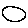
Label: circle